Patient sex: F
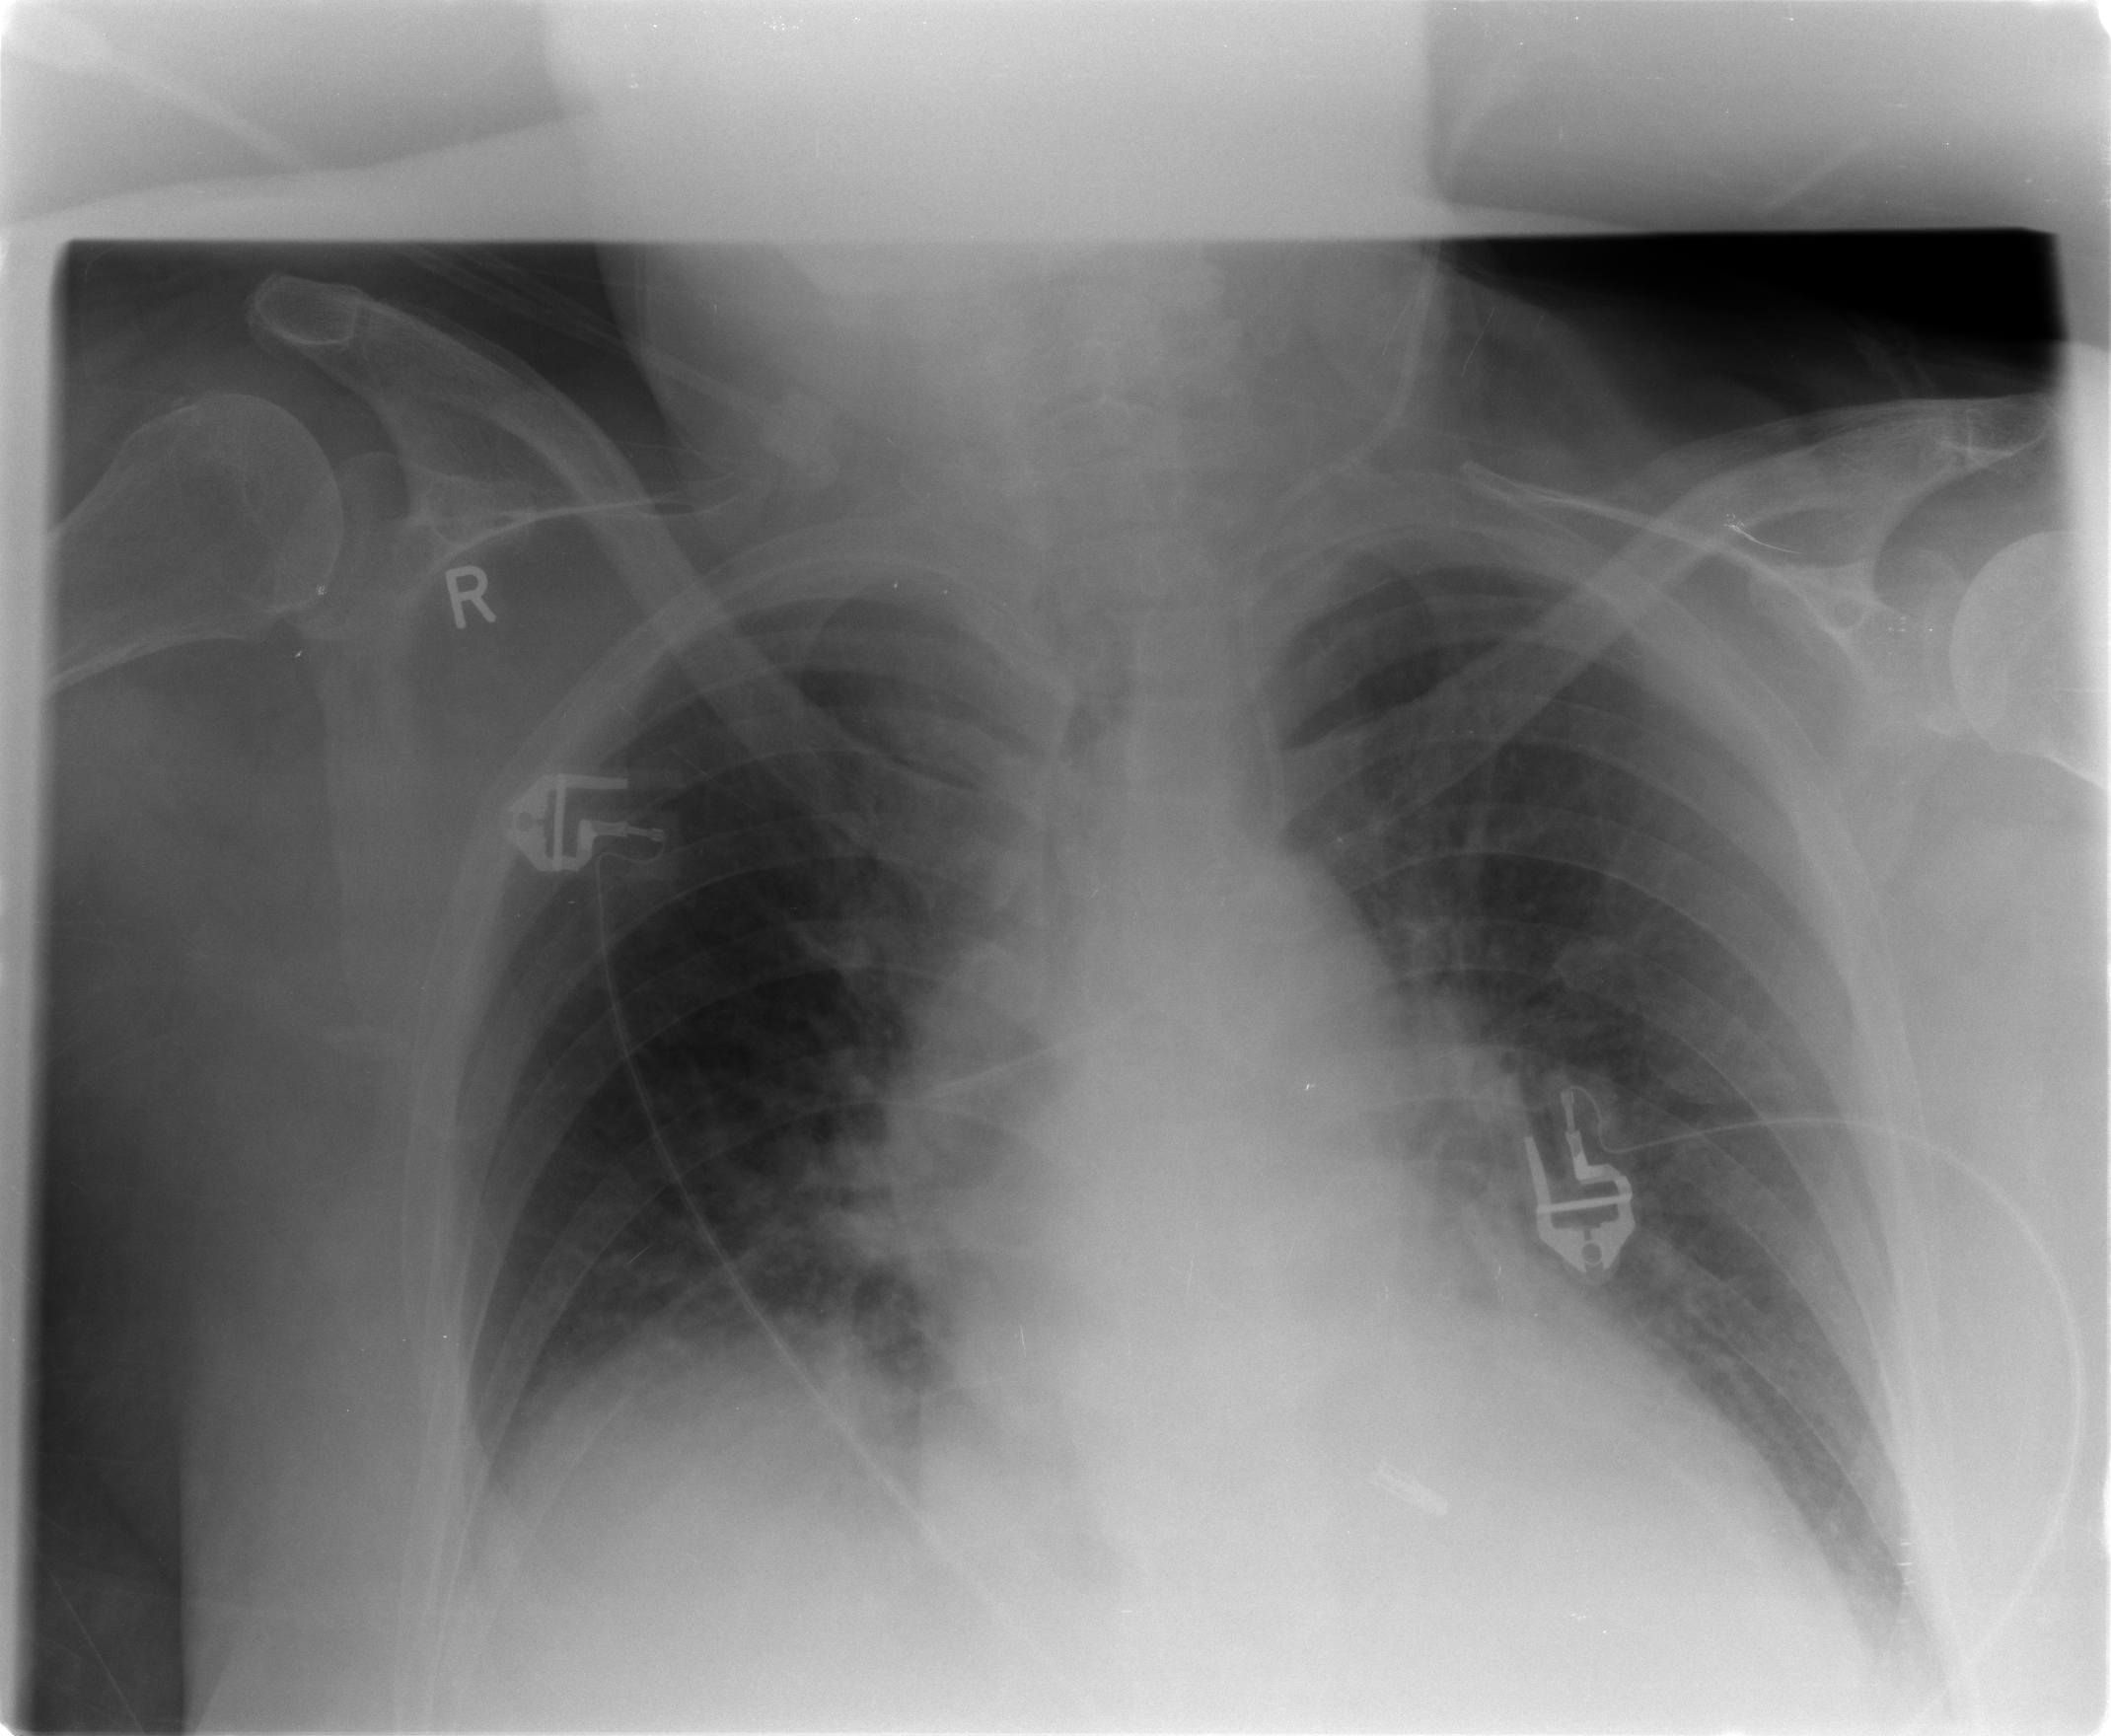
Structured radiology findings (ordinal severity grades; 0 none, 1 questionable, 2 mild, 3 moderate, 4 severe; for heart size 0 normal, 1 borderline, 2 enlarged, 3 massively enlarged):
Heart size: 2
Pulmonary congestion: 2
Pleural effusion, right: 3
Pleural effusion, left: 2
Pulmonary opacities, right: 2
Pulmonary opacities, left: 1
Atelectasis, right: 2
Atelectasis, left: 2